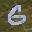
Label: 6